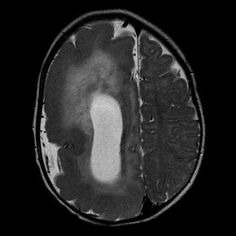
Label: glioma